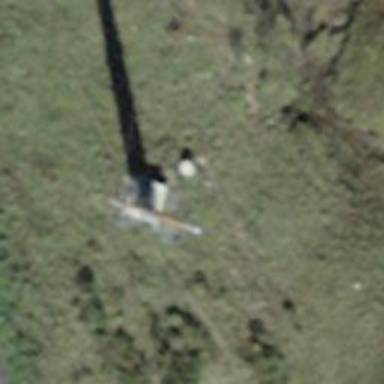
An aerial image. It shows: Pylon for aerialway.